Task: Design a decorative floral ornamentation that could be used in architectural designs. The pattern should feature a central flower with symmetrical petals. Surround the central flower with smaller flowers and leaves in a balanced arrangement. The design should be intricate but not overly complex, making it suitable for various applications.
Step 874:
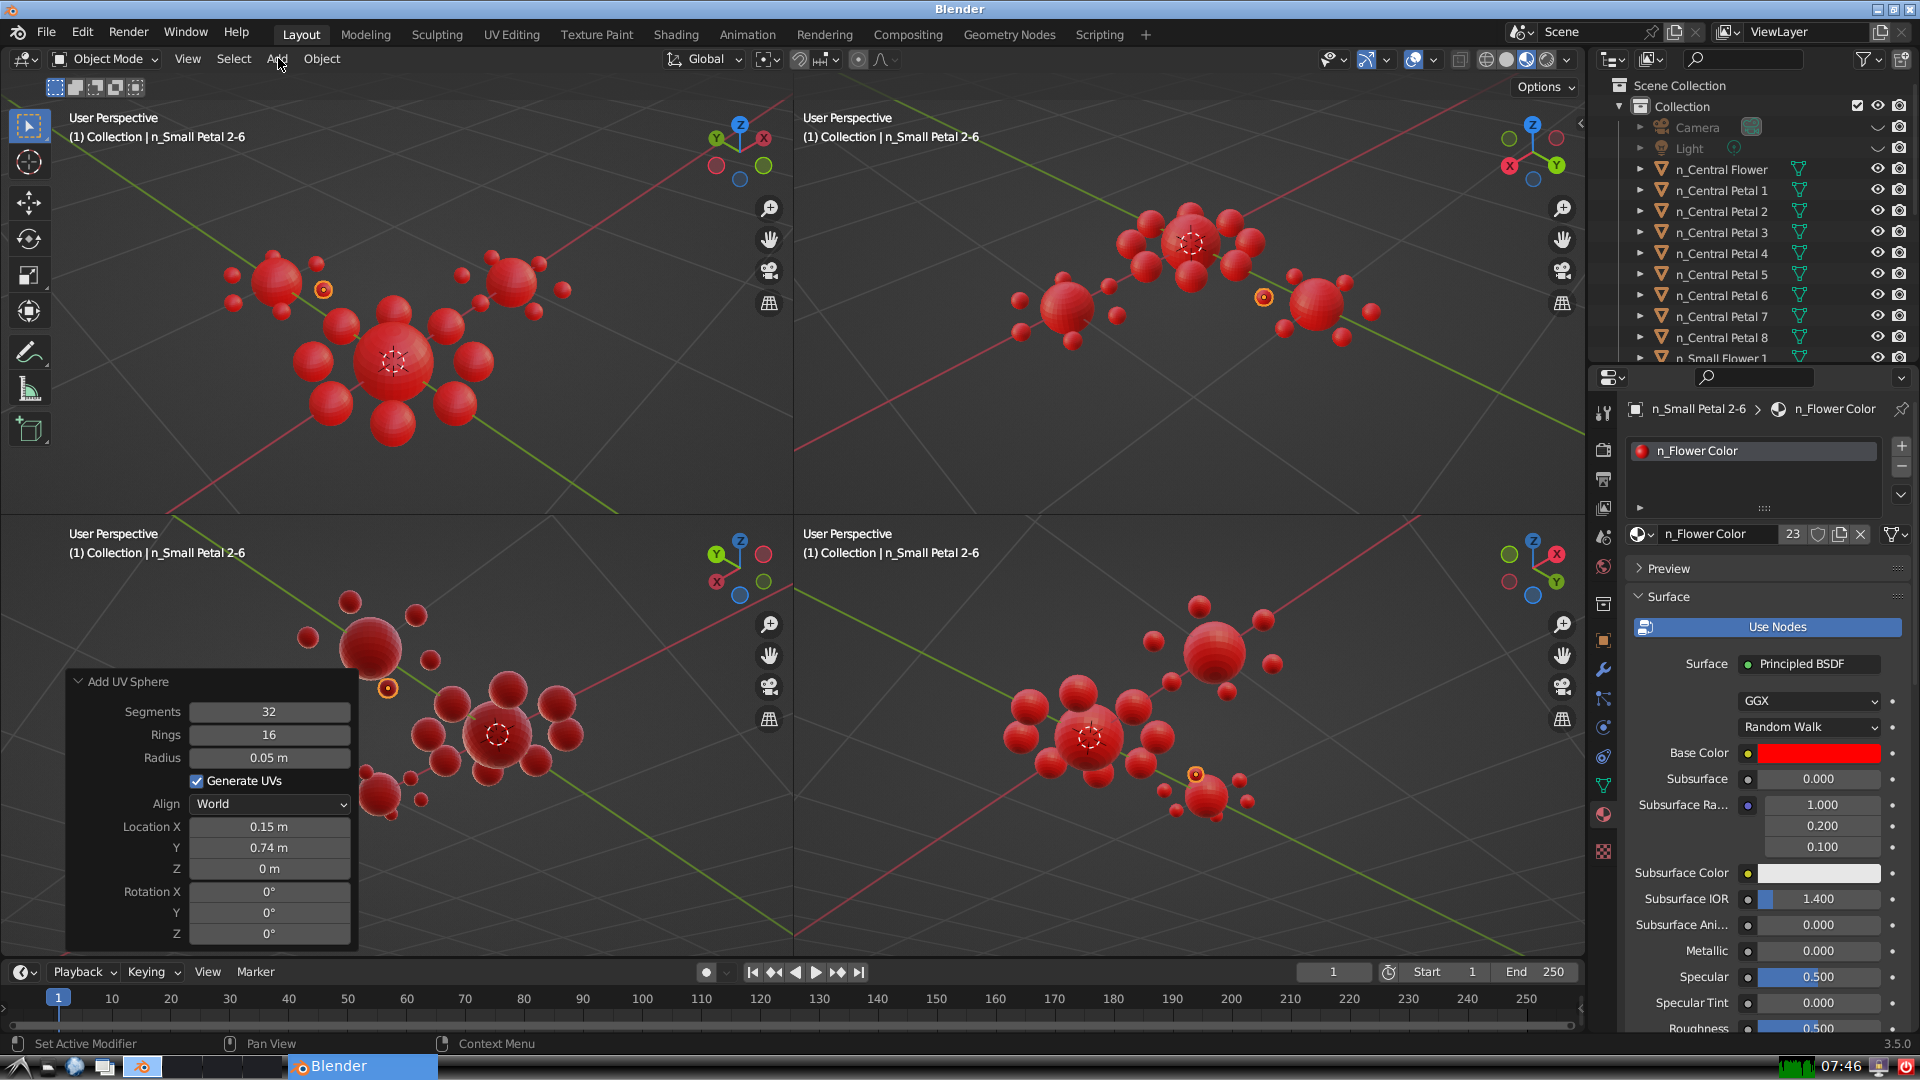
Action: click: no